Field crop: maize
Growth stage: 2
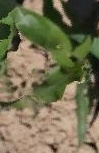
Species: maize